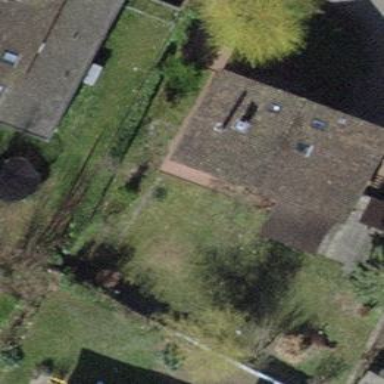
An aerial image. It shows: Detached building.